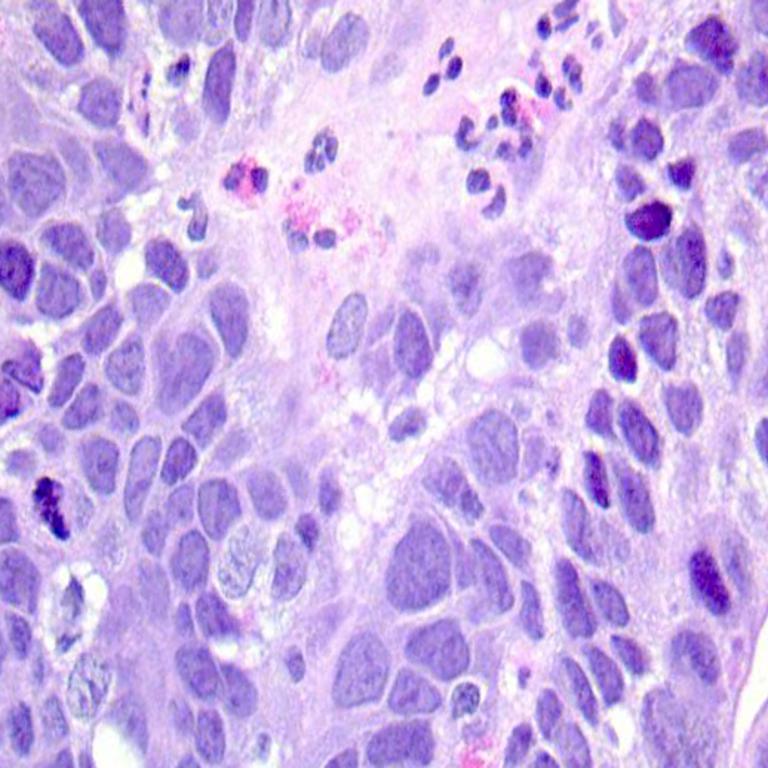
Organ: colon
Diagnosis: adenocarcinomas